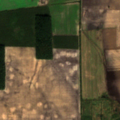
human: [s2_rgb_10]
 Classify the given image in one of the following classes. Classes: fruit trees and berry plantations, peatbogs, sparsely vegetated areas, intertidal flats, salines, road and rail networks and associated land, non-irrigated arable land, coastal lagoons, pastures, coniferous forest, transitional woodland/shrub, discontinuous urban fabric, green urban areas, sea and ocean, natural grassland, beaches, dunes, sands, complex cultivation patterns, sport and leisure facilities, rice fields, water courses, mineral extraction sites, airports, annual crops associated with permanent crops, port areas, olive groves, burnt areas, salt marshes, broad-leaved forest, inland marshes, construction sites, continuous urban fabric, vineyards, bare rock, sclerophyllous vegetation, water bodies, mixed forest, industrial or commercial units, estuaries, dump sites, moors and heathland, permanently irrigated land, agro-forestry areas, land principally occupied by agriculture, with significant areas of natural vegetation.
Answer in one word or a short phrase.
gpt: non-irrigated arable land